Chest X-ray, AP view. Patient: 55 years old, sex F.
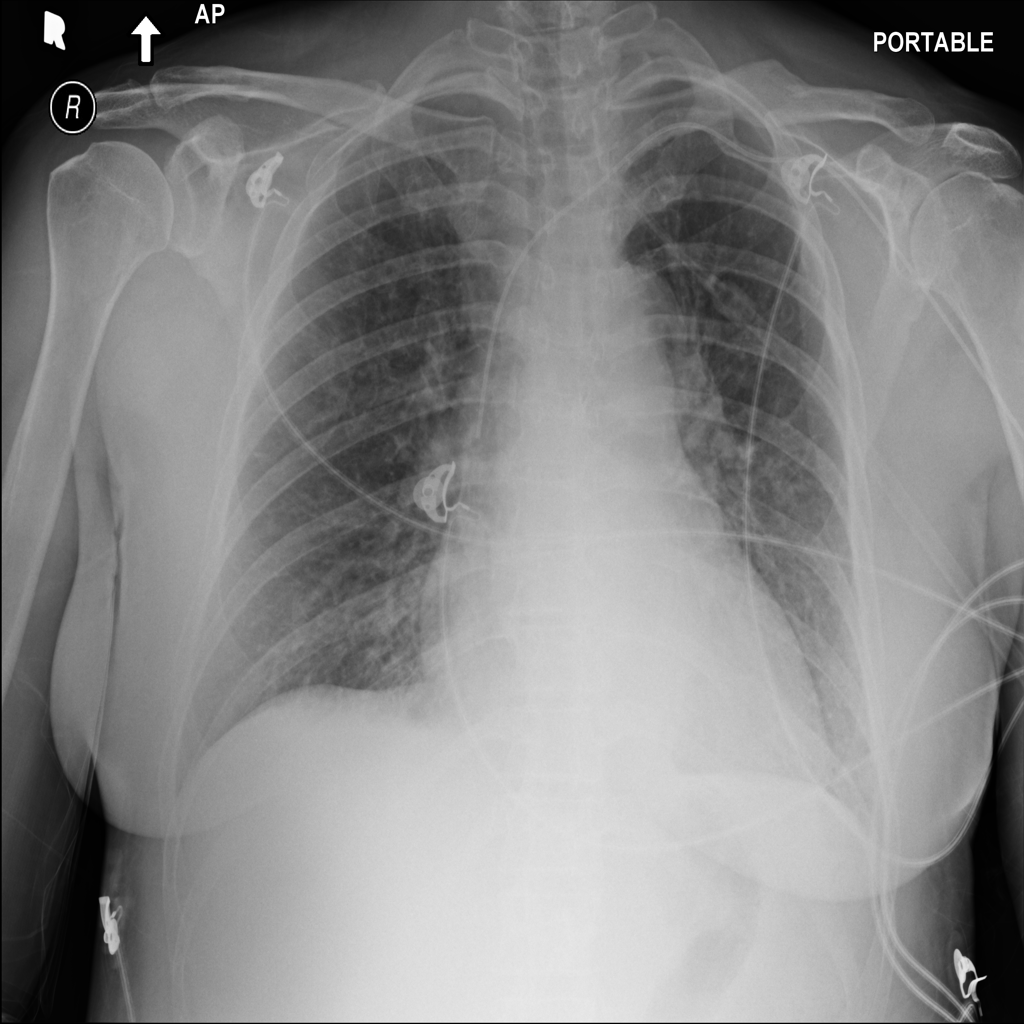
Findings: Consolidation